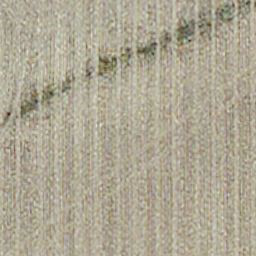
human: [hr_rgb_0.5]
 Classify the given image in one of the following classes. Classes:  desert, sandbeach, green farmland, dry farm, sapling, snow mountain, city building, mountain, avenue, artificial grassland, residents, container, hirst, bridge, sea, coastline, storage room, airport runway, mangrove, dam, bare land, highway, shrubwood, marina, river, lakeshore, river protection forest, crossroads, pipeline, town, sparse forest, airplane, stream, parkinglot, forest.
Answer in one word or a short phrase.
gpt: dry farm